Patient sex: F
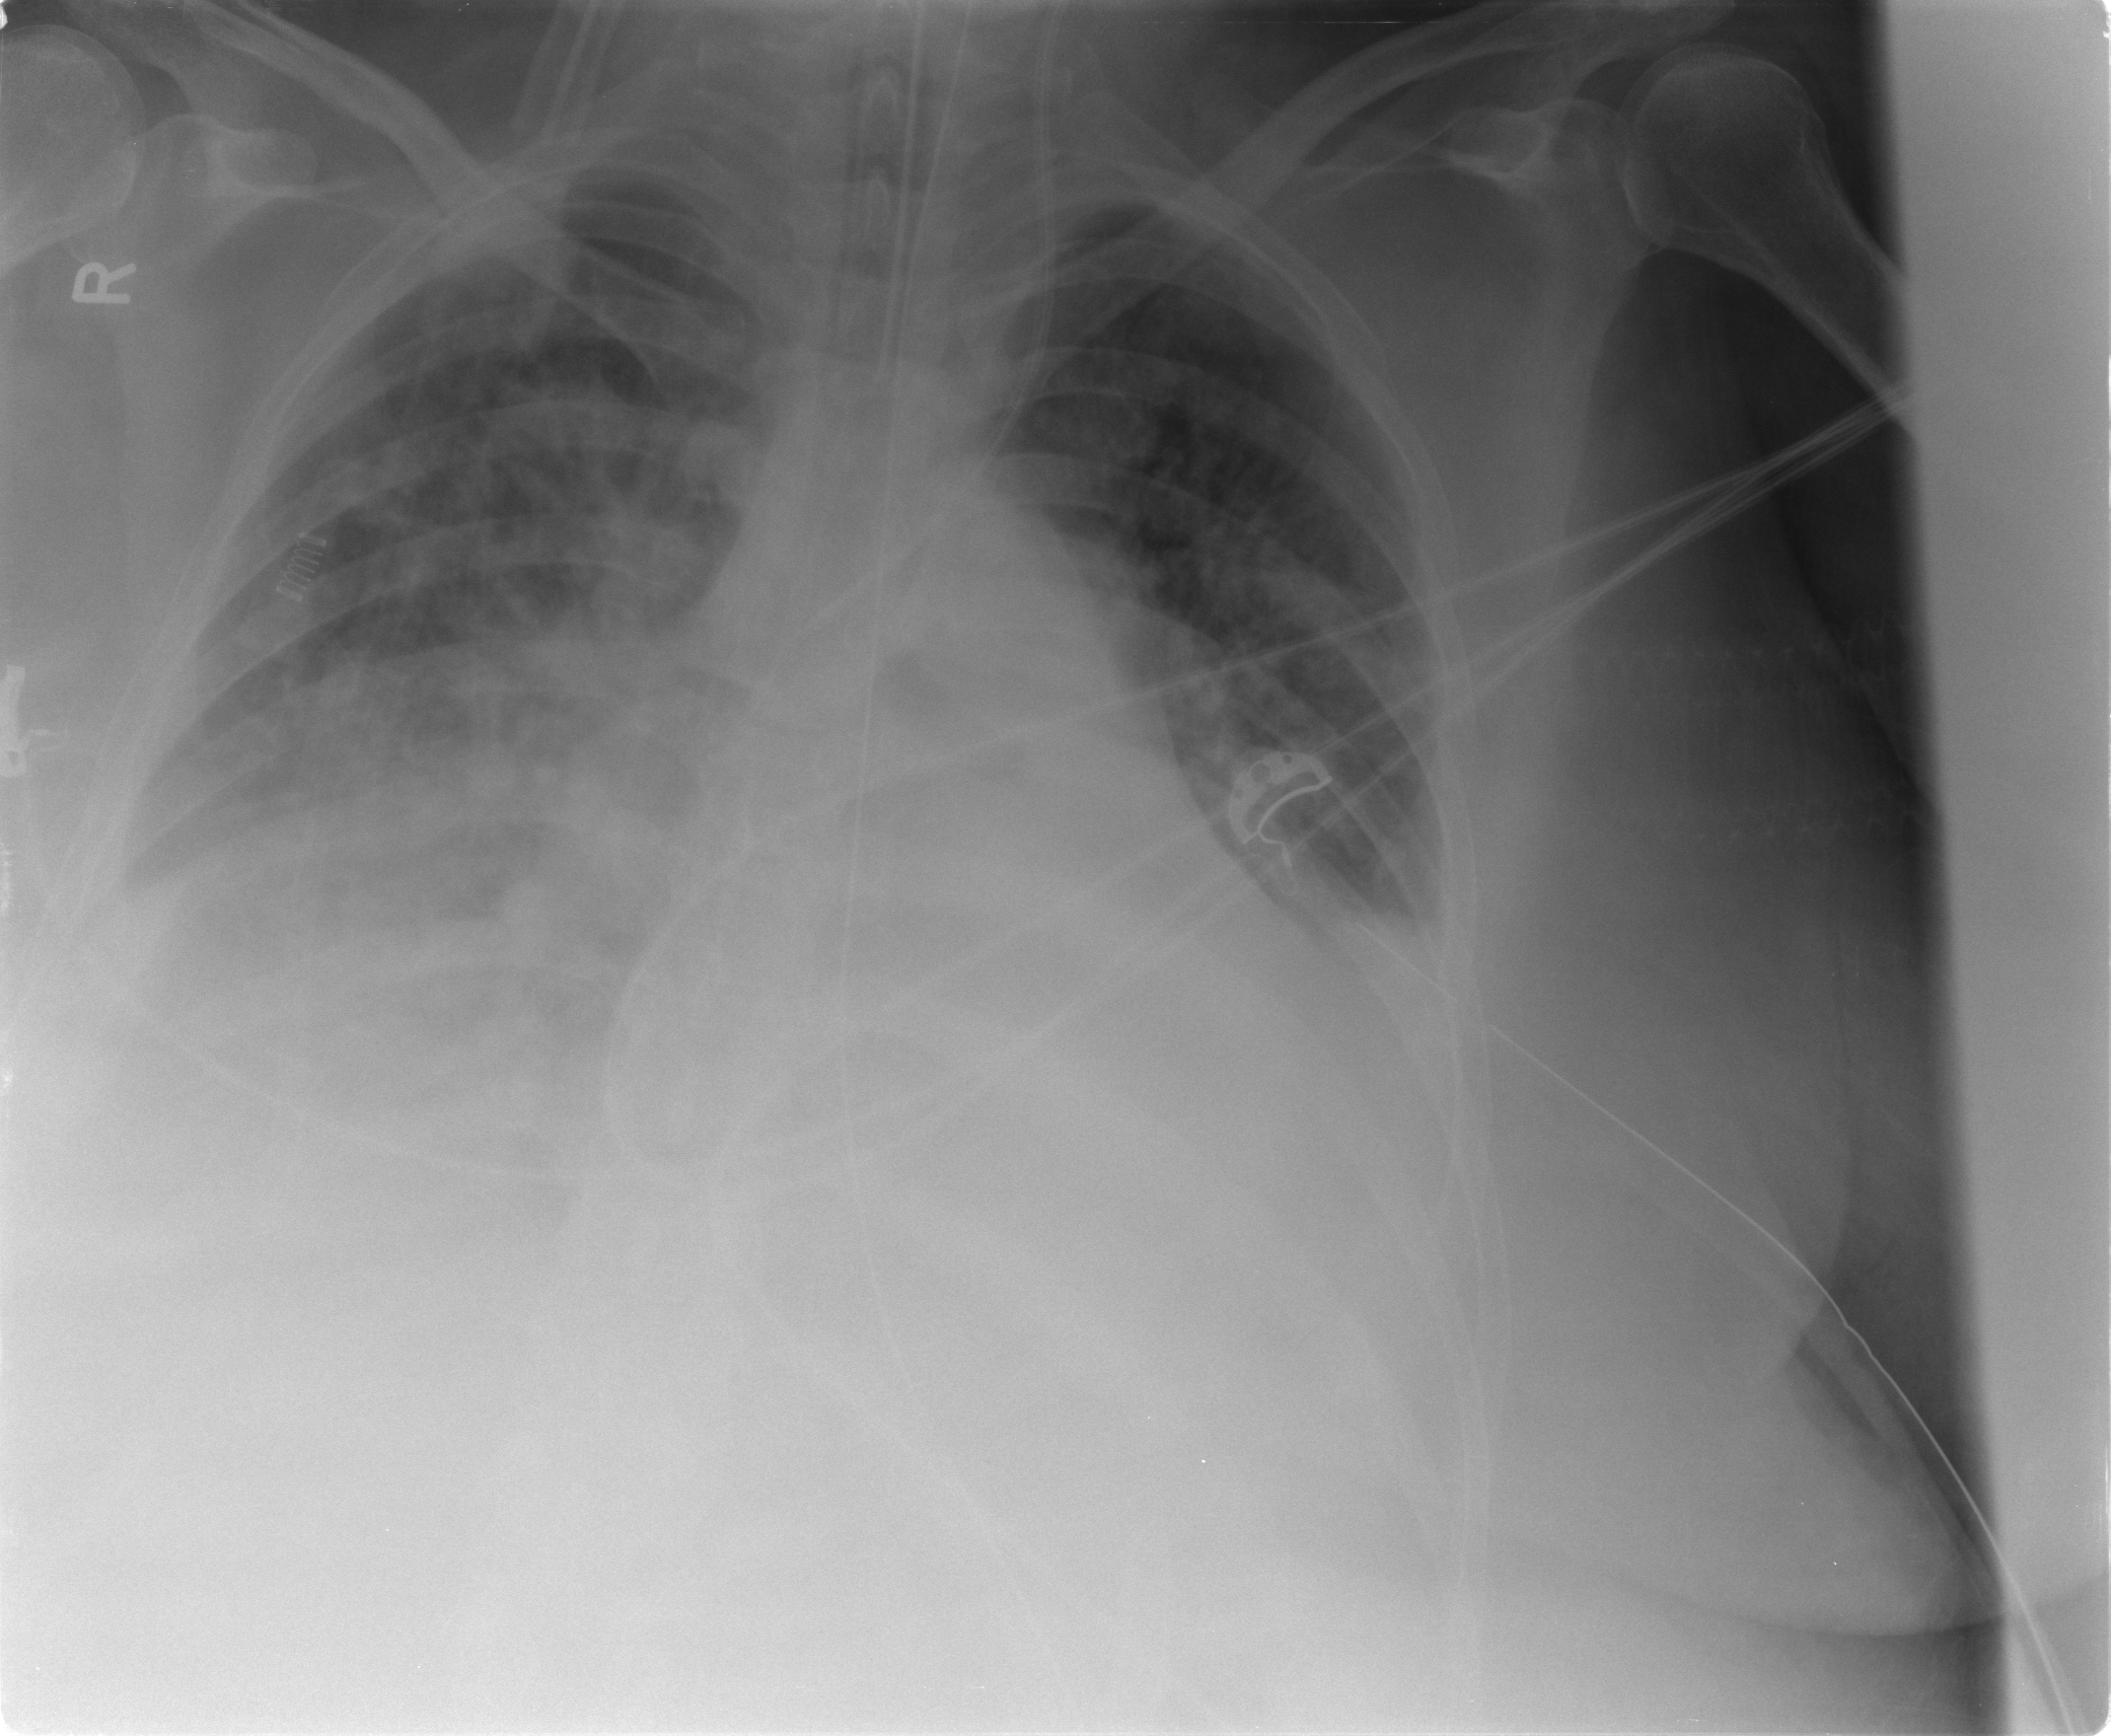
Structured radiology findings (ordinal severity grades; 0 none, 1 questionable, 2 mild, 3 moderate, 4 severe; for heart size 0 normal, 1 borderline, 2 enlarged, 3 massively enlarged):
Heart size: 2
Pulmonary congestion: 2
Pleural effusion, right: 3
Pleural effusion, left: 2
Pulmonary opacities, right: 3
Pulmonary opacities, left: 2
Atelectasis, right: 2
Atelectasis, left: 2